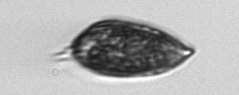
Label: Prorocentrum_micans